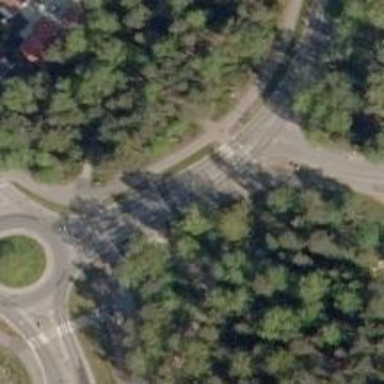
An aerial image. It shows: Uncontrolled crossing with pedestrian island.